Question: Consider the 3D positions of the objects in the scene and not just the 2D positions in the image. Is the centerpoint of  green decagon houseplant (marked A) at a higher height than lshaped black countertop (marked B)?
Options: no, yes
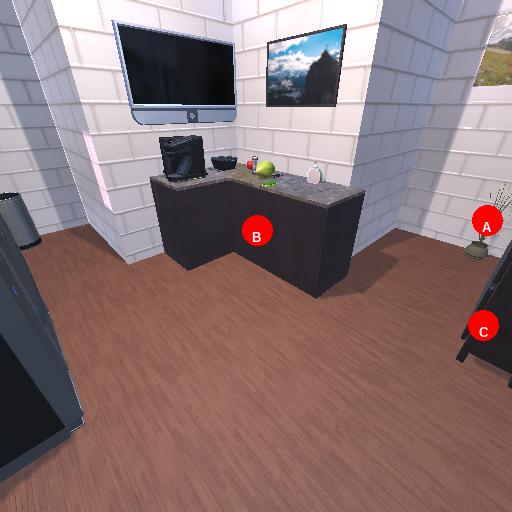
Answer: no